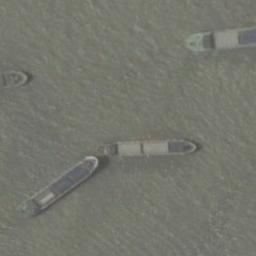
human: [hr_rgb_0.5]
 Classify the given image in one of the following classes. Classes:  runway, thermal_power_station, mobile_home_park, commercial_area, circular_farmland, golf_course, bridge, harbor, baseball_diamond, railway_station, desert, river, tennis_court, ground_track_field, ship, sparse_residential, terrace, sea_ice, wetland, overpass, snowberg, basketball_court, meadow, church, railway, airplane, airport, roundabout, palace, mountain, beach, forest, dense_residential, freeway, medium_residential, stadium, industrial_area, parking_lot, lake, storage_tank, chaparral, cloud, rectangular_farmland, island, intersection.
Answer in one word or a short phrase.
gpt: ship